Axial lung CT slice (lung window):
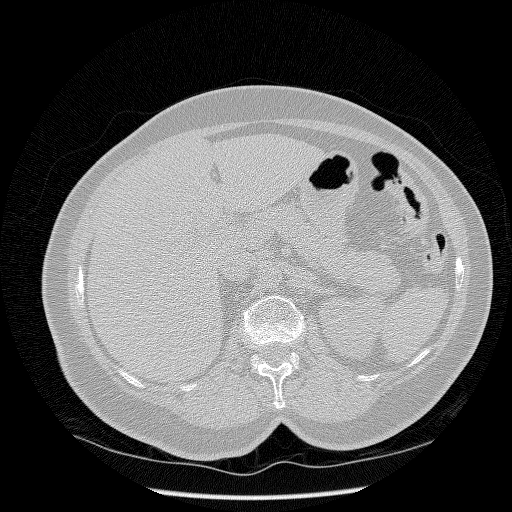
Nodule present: no